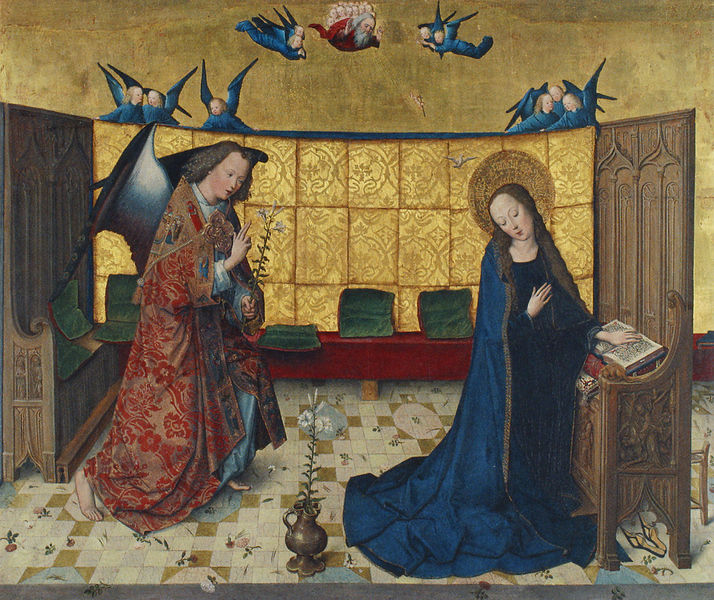
Titel: Tafeln des Marienlebens/Verkündigung an Maria
Künstler: Meister des Marienlebens
Institution: München, Alte Pinakothek
Schlagwörter: blau, flügel, gott, himmel, umhang, grün, blume, blumen, marmor, mund, tür, rosen, augen, bibel, taube, hände, kirche, gewand, gold, haare, mantel, locken, engel, engelchen, vase, fußboden, bank, kissen, gestühl, buch, vergoldet, linear, beten, lilie, heiligenschein, mittelalter, chor, heilige, dürer, heilig, maria, madonna, sitzbank, goldgrund, ikone, verkündigung, geist, gabriel, ave maria, verkündigung an maria, kirchenbild, banl, lucifer, vergoldetr, lesende madonna